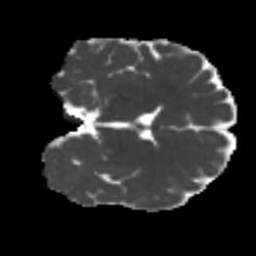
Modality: MD
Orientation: coronal
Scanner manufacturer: siemens
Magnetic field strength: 3 T
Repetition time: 4 s
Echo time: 0.0594 s